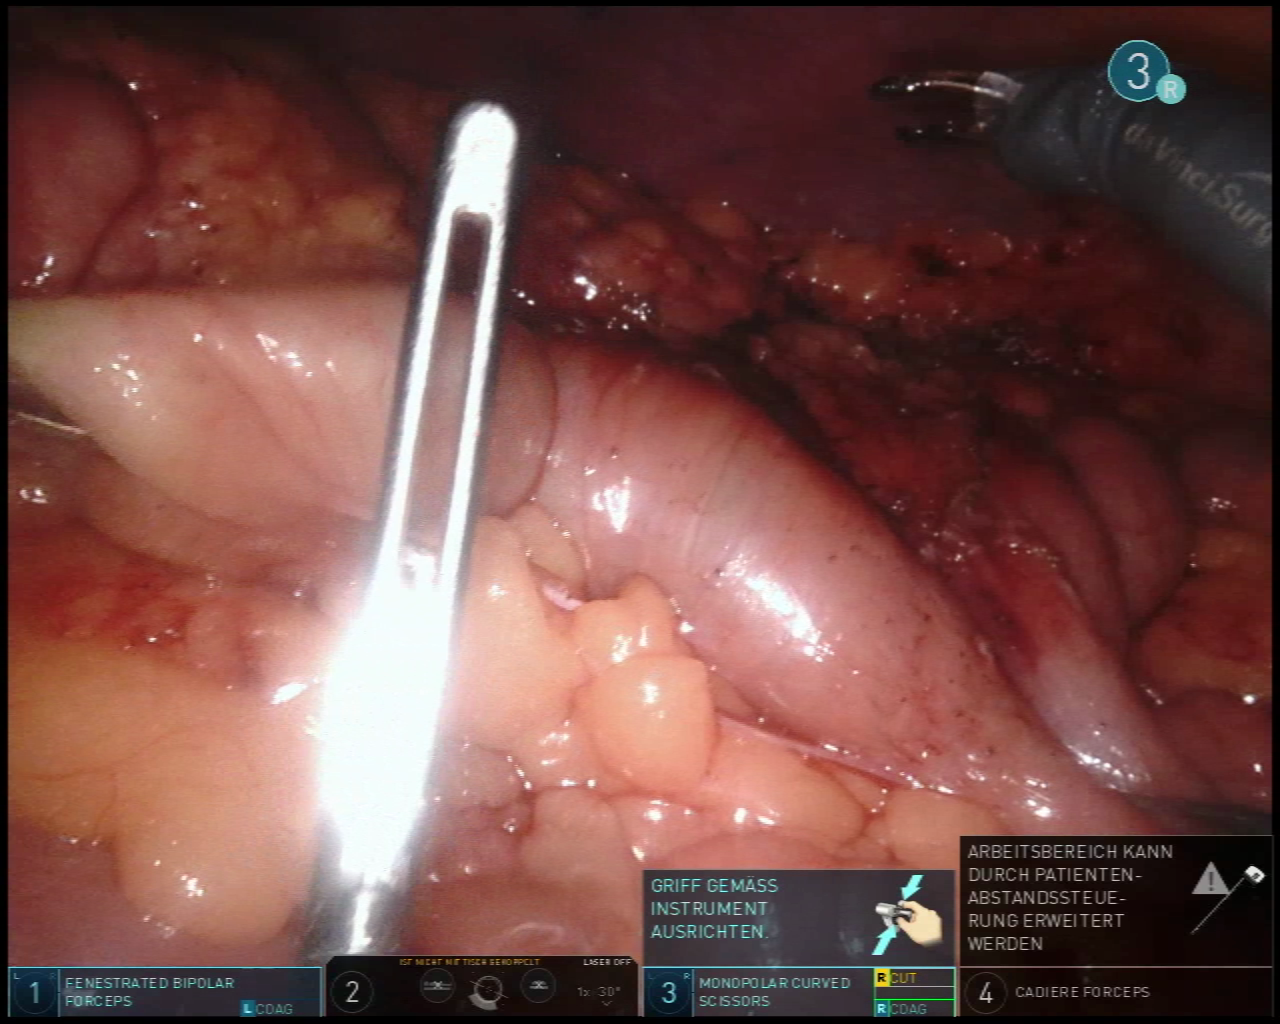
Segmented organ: abdominal_wall
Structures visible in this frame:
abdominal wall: yes
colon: yes
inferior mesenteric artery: no
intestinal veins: no
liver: no
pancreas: no
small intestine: yes
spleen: no
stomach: no
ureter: no
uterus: no
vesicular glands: no